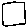
Label: square